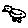
Label: bird